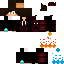
A male human skin with dark skin, wearing brown long hair dressed in a red hoodie and black pants, featuring a closed mouth.